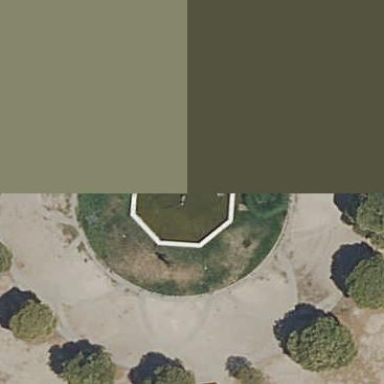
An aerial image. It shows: Beautiful fountain.